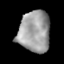
Tissue: lung
Cell type: T cells
Senescence score: 0.2257
Nuclear area (px): 1279
Mean DAPI intensity: 156.889